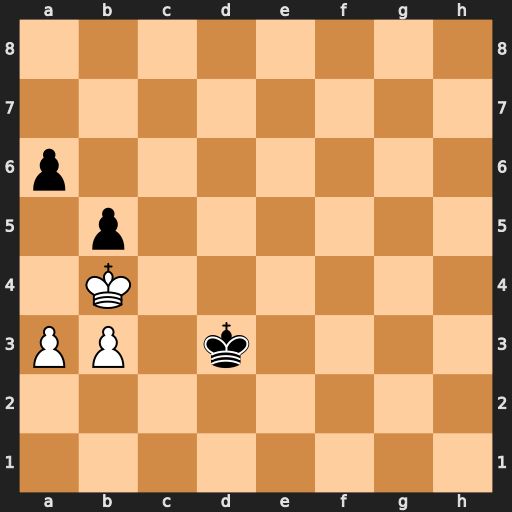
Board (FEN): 8/8/p7/1p6/1K6/PP1k4/8/8
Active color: w
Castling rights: -
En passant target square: -
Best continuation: Ka5 Kc2 b4 Kb3 Kxa6